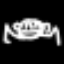
Label: frog